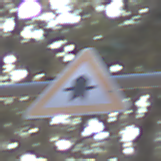
Verkehrszeichen: Vorfahrt
Umgebung: Outdoor, Suburban
Tageszeit: MorningAfternoon
Wetter: PartlyCloudy
Licht: Natural
Jahreszeit: NotSpecified
Kontrast: LowContrast